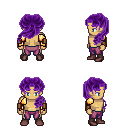
a pixel art fantasy rpg character, male body template, human, tanned skin, gold arm armor, magenta pants, purple princess hairstyle, leather bracers, maroon shoes, four views (front, back, left, right), 2x2 character sprite sheet, small pixel art, hard edges, no anti-aliasing